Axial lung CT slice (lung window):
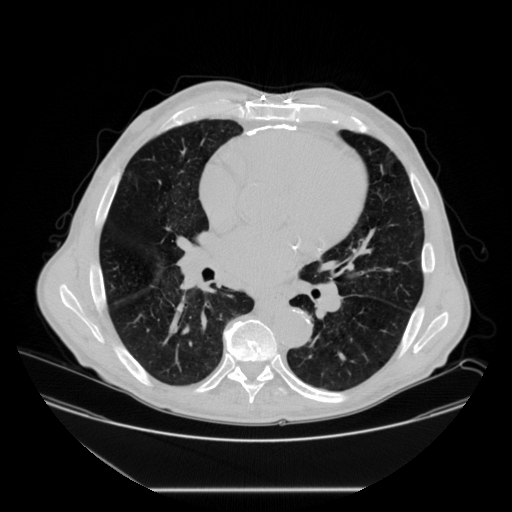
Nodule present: no